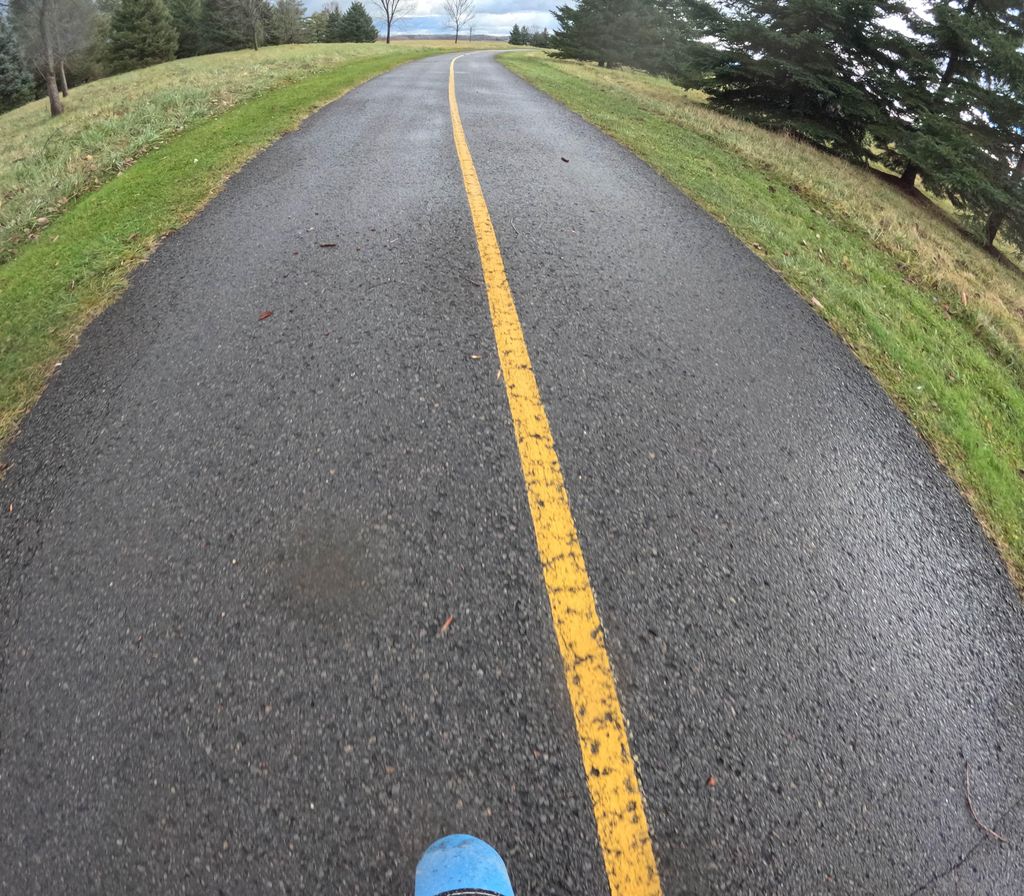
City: ottawa-gatineau